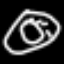
Label: donut